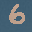
Label: 6